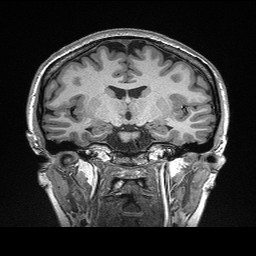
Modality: T1w
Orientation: sagittal
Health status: healthy
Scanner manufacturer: siemens
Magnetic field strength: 3 T
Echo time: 0.00298 s